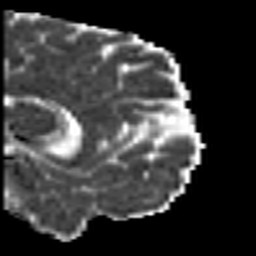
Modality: MD
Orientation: sagittal
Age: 20
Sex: male
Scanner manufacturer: siemens
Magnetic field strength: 3 T
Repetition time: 7 s
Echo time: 0.0926 s